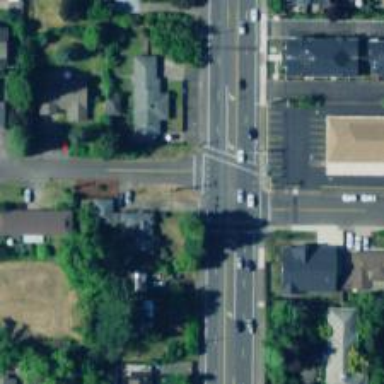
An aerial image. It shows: Solid stop line on the road.